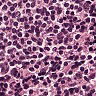
Metastatic tissue present: no